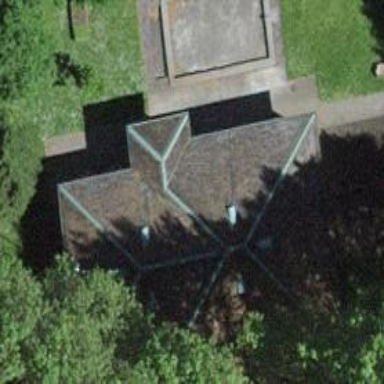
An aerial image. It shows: Kindergarten building with hipped roof.